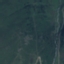
Land use / land cover: HerbaceousVegetation